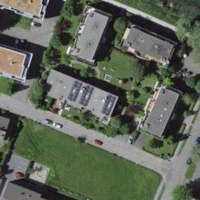
EUNIS habitat code: 54
Species observed at this site:
Humulus lupulus